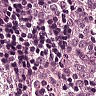
Metastatic tissue present: yes